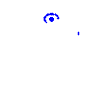
Particle: pion